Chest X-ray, PA view. Patient: 85 years old, sex F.
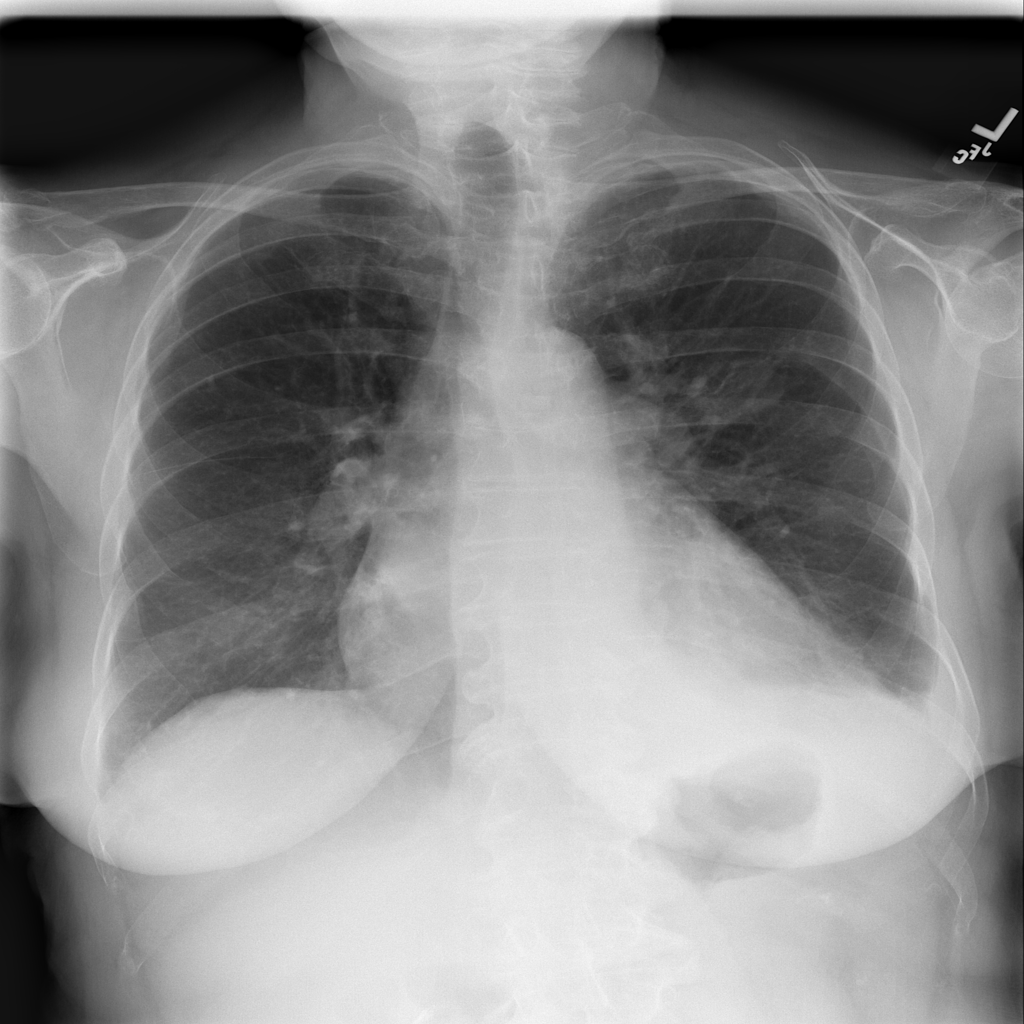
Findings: Effusion